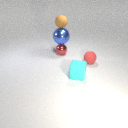
large blue metal sphere below small brown rubber sphere